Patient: sex F, age 60
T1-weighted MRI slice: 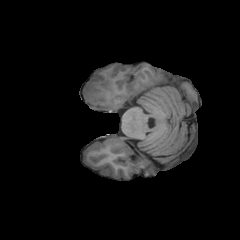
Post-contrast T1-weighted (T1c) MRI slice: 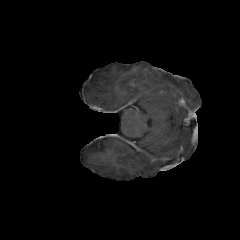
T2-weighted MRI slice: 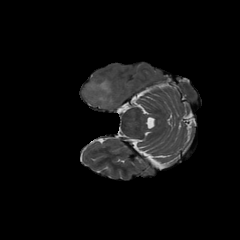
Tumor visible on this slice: yes
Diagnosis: Astrocytoma, IDH-mutant
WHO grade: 3